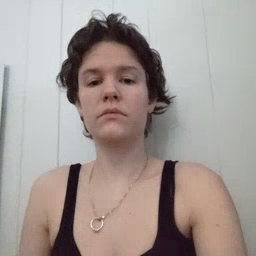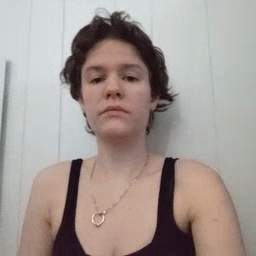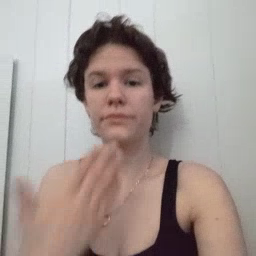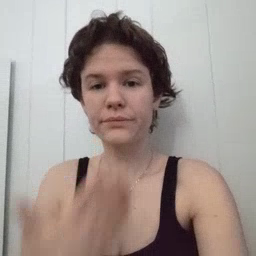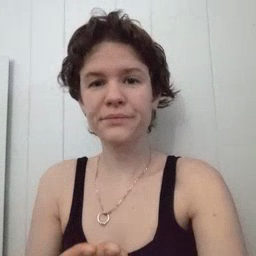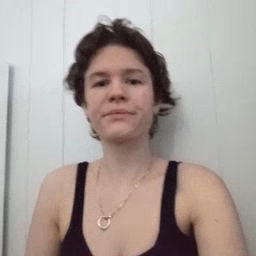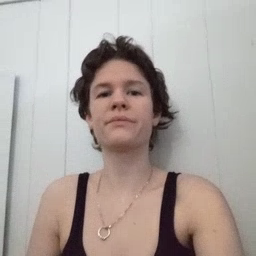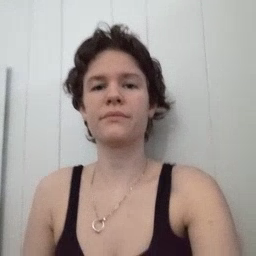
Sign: thankyou